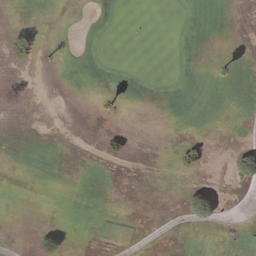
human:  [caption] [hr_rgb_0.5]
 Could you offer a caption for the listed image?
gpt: This is a part of a golf course with turfs and some bunkers and trees .

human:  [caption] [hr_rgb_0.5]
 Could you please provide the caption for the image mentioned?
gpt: A part of a golf course with turfs and some bunkers and trees .

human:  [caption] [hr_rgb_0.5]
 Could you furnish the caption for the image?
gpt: A part of a golf course with turfs and some bunkers and trees .

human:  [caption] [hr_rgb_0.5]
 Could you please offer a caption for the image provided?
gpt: There are turfs and some bunkers and trees in the golf course .

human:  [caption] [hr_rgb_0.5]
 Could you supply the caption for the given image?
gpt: Withered turfs and some bunkers and trees in the golf course .